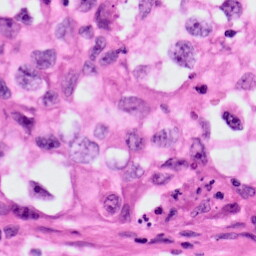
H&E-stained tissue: Lung